Question: I'm working on an usecase diagram before build an application (using ruby on rails).
Association Model (plan) :
- - - - - - - -
Attribute Per Model (plan) :
I'm using two devise (i'm not using cancan) : one devise for student authentication and other devise for teacher authentication.
- - -
Here's scenario for usecase :
- 'user''a topic''a comment''login student'- 'user''a topic''a comment''login teacher'
I've made a usecase, but I'm not sure this is true.

: Should I make include 'post topic' and 'leave comment' to 'login student' and 'login teacher'? If that's wrong, how can i do that?
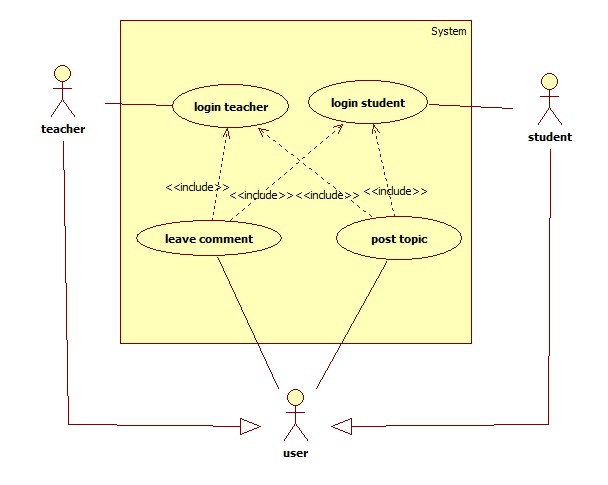
Answer: Here are some of the errors in your representation, imho:
1. User, Teacher and Student are redundant in this diagram. Isn't there any "functionality" which only one of Teacher or Student should use? This would make any sense but you would have to draw a new diagram.
2. "Login XX" should never be represented as a Use Case. There is a whole discussion on this topic but this is a common sense in the market. Use cases must represent functionalities which are valueable to the user and login brings no value to him. There is another common sense which says that use cases should be adequate to the following scenario:
Imagine that the user's boss comes to him with a big smile in the face in the middle of the afternoon and asks him:
-"What are you doing now?"
The answer the boss is expecting to hear is not "I'm logging in". It should be: "I'm calculating the order volume for today" (A) or "I'm generating the monthly report" (B).
Hence there would be 2 use cases here:
A = Calculate Order Volume
B = Generate Monthly Report
something like this...